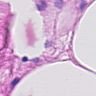
Metastatic tissue present: no